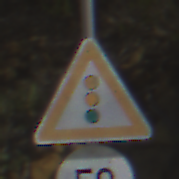
Verkehrszeichen: Lichtzeichenanlage
Zusatzzeichen unten: Geschwindigkeit50
Umgebung: Outdoor, RoadRail
Tageszeit: MorningAfternoon
Wetter: PartlyCloudy
Licht: Natural
Jahreszeit: NotSpecified
Kontrast: HighContrast